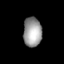
Tissue: skin
Cell type: Epithelial cells
Senescence score: 0.876
Nuclear area (px): 526
Mean DAPI intensity: 156.962